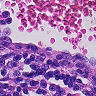
Metastatic tissue present: no